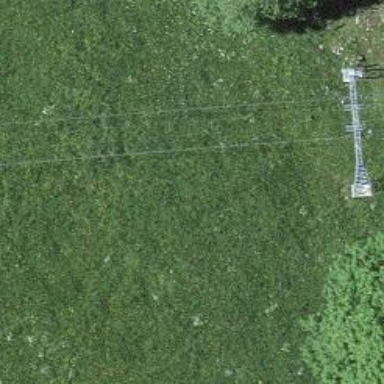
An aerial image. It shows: Pylon used for aerialway.